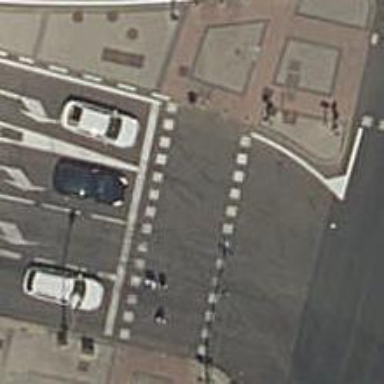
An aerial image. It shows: Crossing with traffic signals.